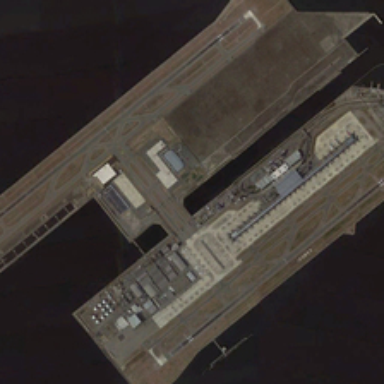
An airport is near a large piece of black water .